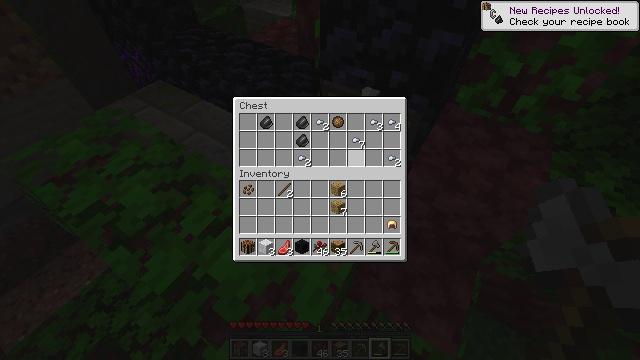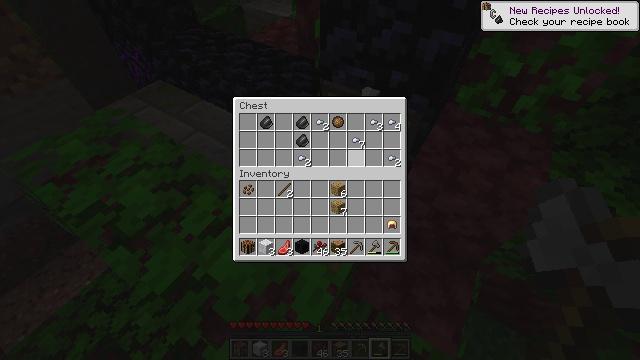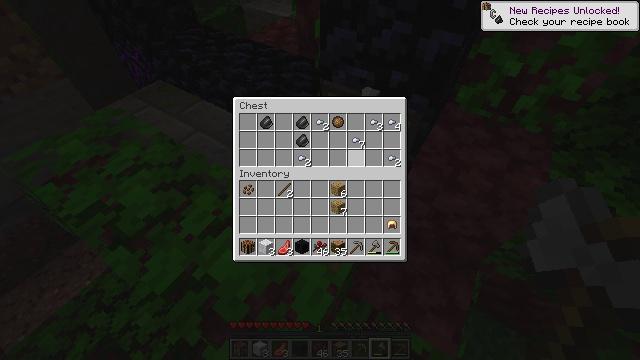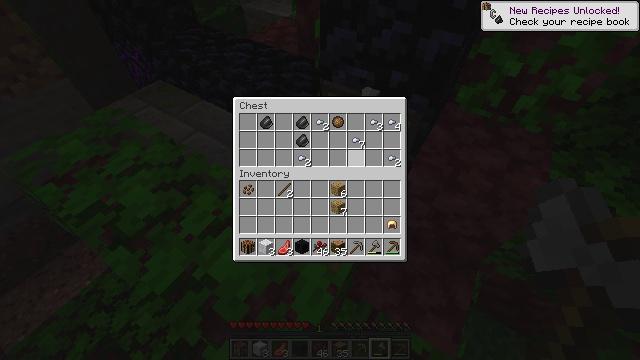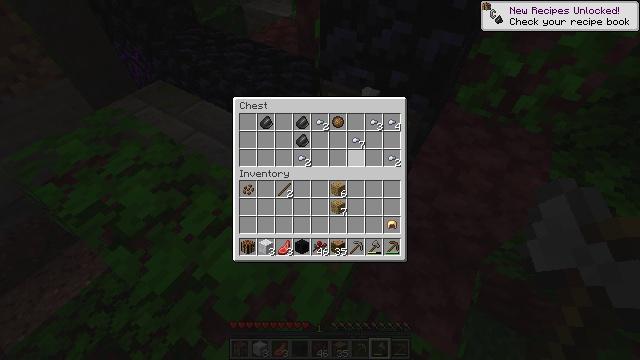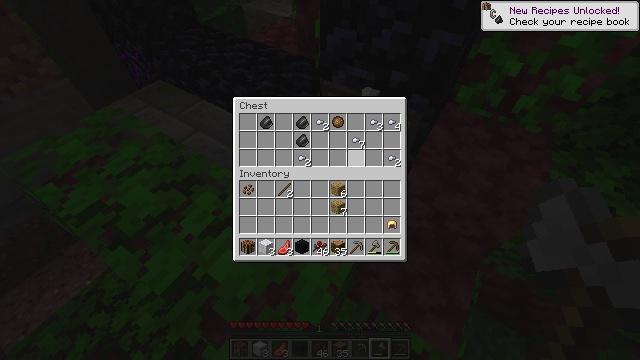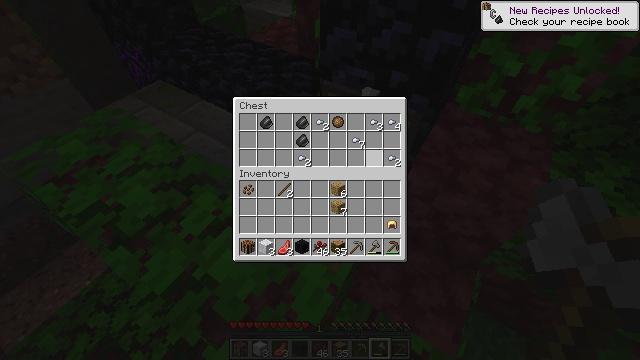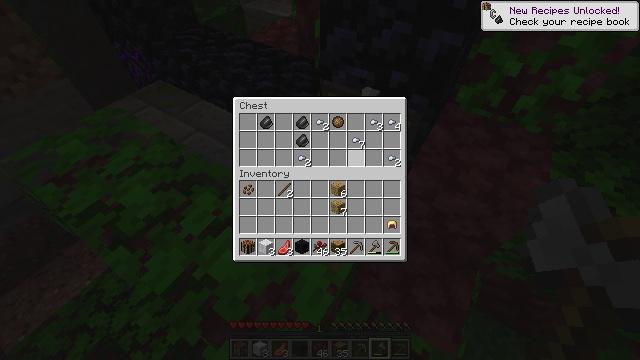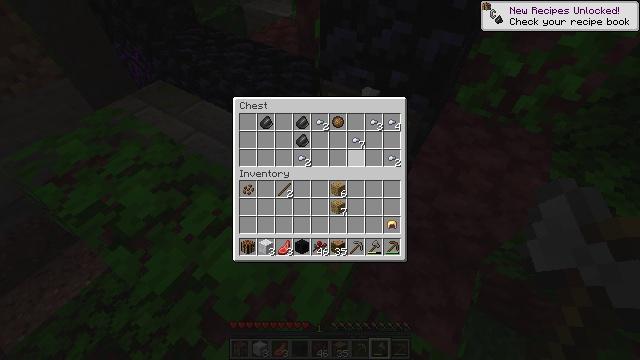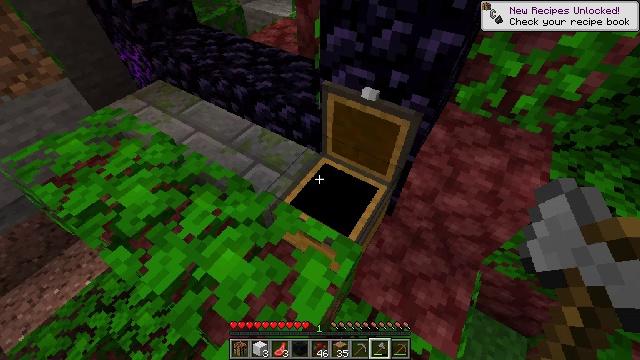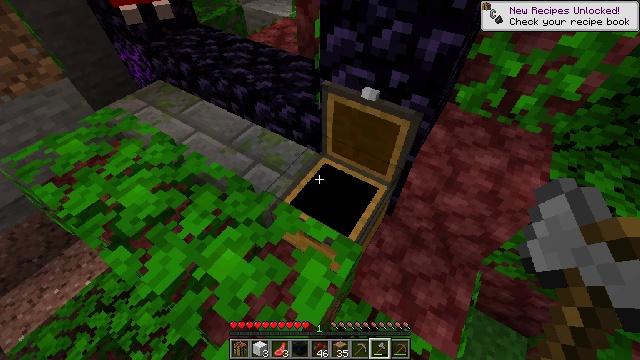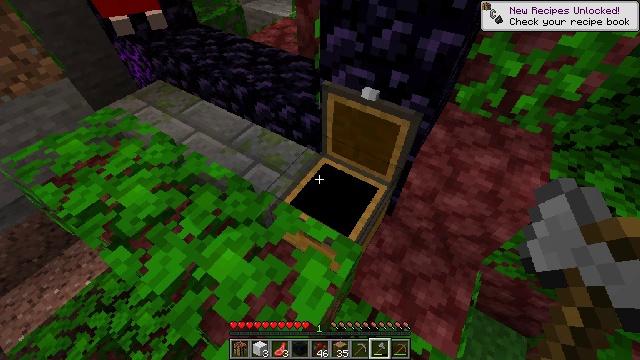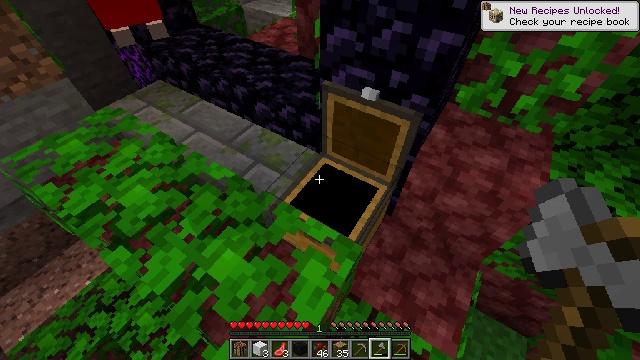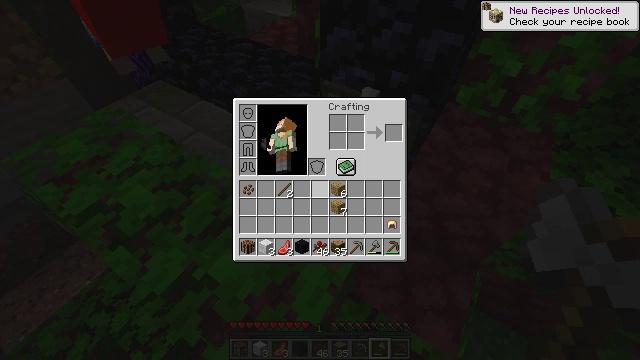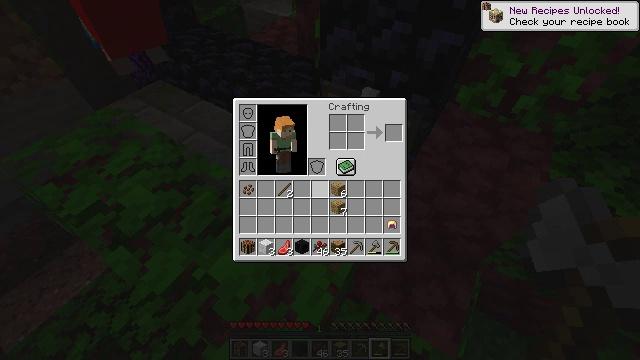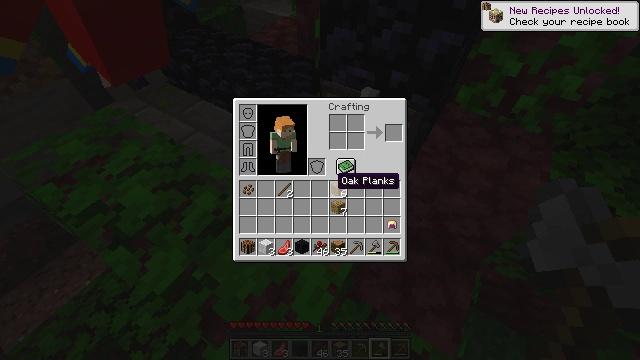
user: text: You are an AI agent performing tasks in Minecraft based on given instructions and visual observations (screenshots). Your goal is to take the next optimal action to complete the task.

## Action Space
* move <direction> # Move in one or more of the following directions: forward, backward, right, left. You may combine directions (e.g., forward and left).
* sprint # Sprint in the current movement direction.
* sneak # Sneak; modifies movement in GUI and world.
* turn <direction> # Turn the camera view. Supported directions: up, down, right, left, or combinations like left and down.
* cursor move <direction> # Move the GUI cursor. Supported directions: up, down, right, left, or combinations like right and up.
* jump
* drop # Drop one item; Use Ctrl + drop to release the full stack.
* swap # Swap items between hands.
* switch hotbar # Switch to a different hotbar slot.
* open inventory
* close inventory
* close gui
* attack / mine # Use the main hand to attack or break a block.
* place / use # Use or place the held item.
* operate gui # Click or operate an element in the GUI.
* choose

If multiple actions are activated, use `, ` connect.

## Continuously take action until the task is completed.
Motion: motion action
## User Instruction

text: Attack the jungle leaves to remove it.
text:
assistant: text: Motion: sneak
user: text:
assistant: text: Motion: sneak
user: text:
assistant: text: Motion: cursor move right
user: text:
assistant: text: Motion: no_op
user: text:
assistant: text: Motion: no_op
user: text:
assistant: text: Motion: no_op
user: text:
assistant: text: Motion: no_op
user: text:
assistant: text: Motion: no_op
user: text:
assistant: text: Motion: no_op
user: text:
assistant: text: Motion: close gui
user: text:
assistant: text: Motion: no_op
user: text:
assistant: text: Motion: no_op
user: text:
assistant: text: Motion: open inventory
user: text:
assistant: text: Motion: open inventory
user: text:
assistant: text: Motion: sneak, cursor move right, open inventory
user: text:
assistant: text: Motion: sneak, cursor move right and down
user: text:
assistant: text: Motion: sneak, cursor move right and down
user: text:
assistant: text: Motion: sneak, cursor move right
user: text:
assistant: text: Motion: sneak
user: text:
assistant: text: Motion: sneak
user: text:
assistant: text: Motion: sneak
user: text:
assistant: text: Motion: sneak
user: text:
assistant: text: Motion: sneak, cursor move left and up
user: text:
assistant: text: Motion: sneak
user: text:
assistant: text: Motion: sneak
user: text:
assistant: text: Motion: sneak
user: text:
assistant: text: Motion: sneak
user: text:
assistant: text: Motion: sneak
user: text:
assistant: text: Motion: sneak
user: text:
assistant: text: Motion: sneak, choose